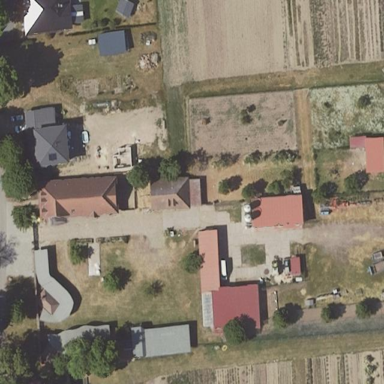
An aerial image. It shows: Farmyard area.